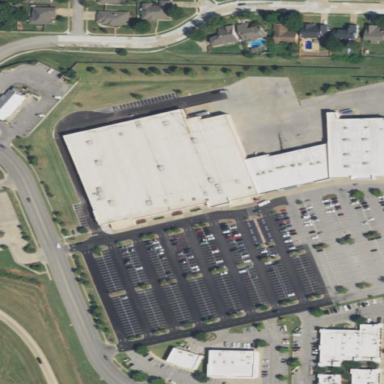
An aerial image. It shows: Retail building housing department store.